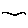
Label: bird